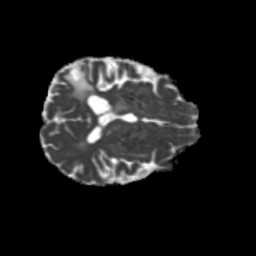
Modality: MD
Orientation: axial
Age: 50
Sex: female
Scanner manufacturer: siemens
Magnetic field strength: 3 T
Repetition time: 5.25 s
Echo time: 0.08 s